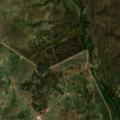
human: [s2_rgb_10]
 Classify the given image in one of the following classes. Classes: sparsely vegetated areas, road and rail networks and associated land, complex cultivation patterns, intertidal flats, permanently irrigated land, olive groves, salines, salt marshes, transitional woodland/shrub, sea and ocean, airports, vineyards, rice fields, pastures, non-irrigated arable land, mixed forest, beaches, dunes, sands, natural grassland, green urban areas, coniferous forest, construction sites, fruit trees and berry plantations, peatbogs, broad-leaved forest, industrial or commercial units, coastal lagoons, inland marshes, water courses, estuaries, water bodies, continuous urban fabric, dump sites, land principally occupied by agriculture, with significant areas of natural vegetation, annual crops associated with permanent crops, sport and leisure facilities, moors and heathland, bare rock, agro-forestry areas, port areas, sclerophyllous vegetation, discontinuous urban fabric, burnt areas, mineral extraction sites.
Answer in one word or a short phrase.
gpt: continuous urban fabric